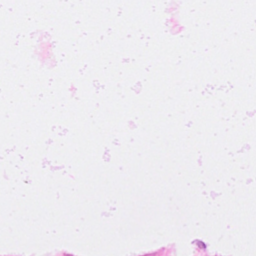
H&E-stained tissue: Breast